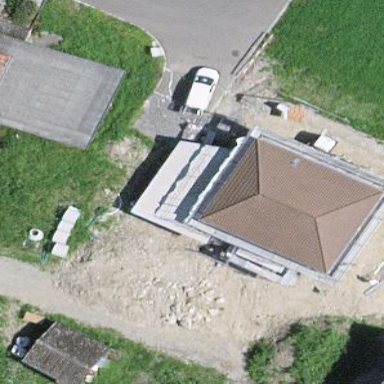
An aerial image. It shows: Flat-roofed garage.